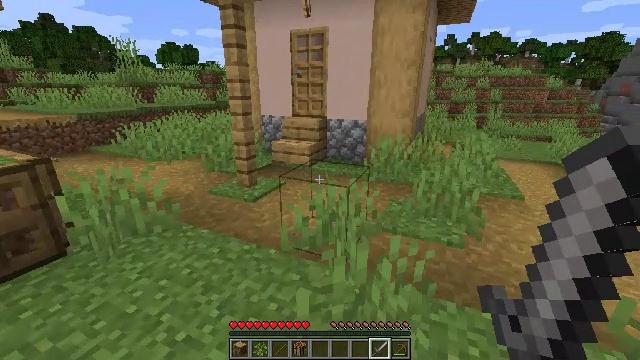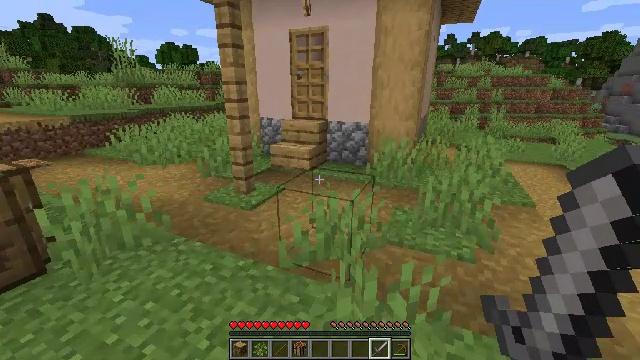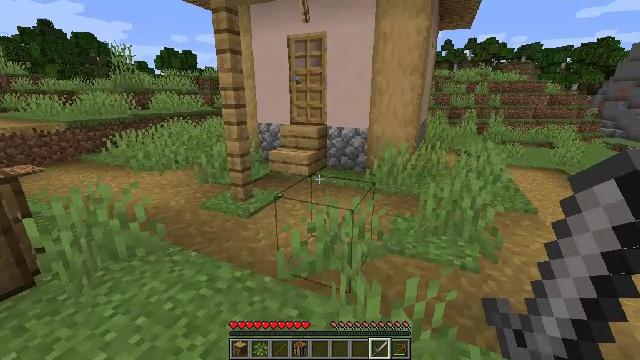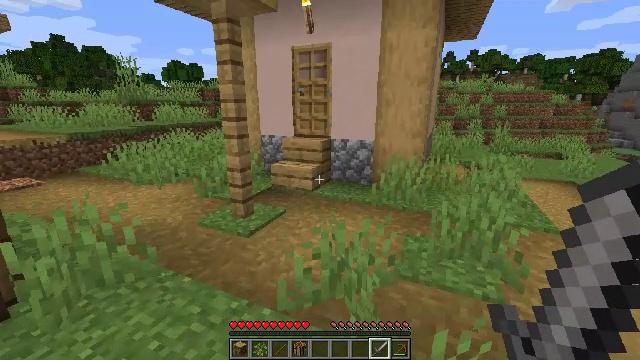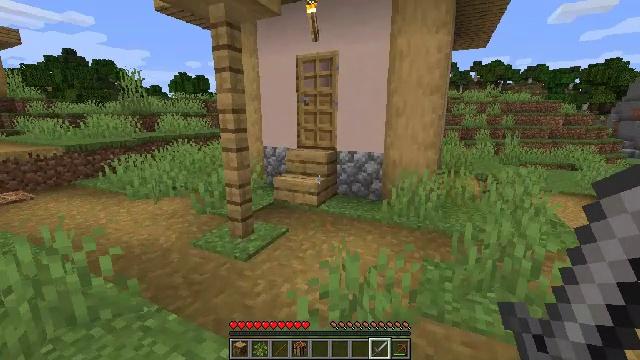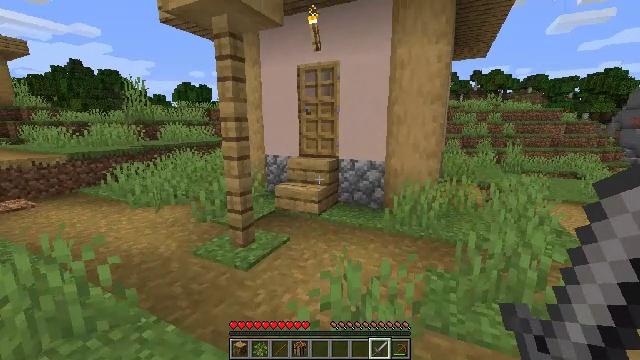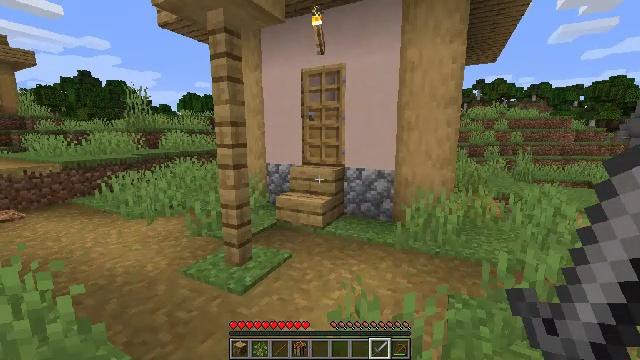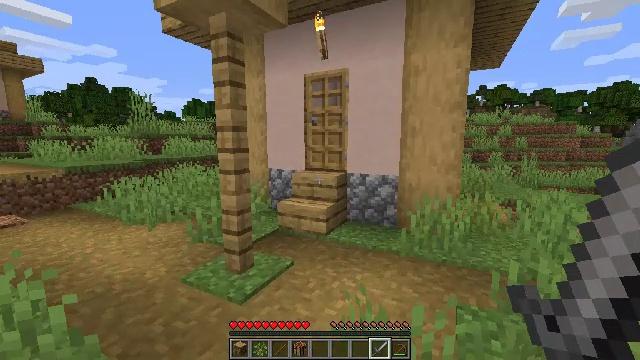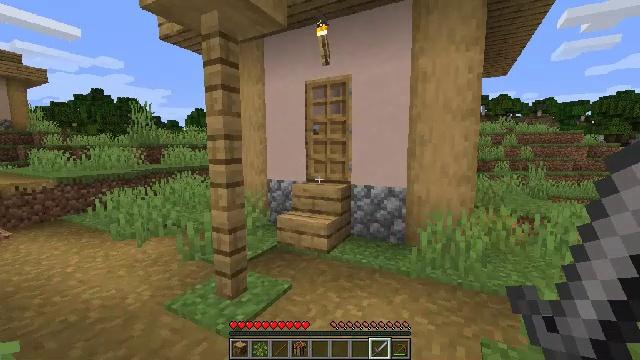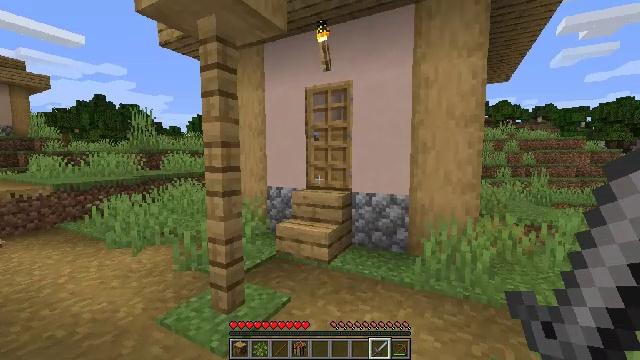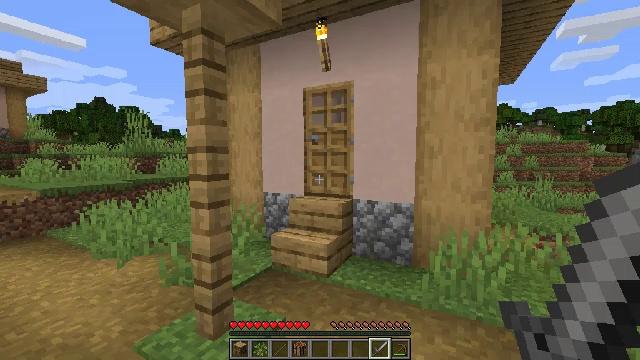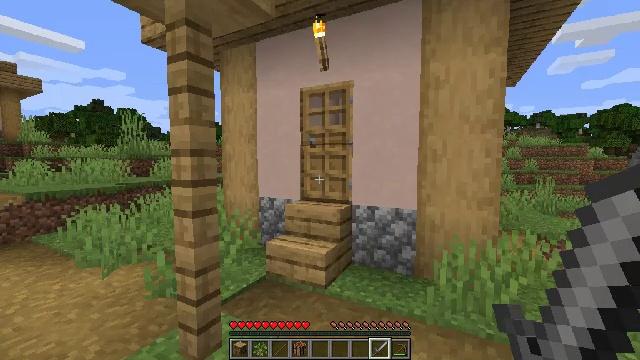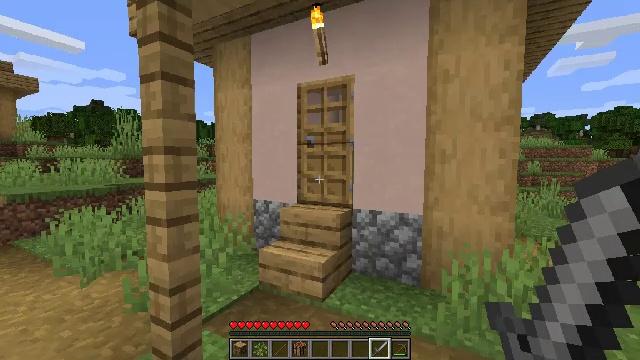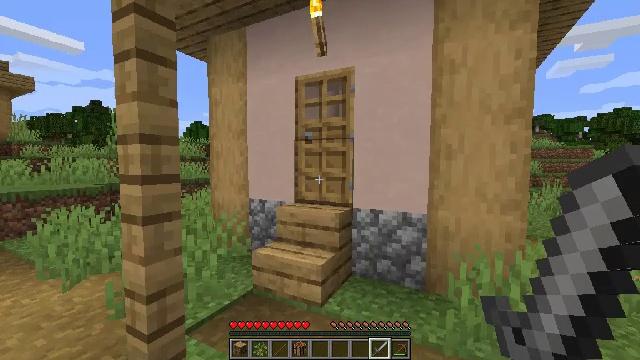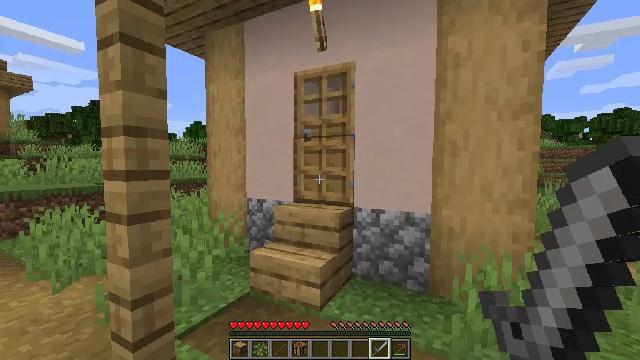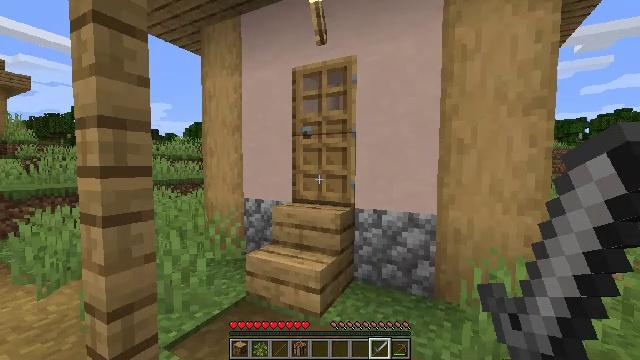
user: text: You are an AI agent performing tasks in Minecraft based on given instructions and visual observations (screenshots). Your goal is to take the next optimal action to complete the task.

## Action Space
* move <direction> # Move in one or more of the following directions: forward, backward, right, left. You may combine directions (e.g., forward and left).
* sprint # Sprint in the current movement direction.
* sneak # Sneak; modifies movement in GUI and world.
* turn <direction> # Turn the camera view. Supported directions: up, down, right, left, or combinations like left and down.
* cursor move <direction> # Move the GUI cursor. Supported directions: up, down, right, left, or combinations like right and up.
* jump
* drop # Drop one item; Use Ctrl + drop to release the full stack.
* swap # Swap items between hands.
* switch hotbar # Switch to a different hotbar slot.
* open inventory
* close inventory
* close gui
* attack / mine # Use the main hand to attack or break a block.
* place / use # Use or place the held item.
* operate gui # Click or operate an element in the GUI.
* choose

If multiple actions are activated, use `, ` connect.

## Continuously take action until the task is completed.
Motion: motion action
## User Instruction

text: Remove the yellow bed.
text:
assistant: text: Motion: move forward
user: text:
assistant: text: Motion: move forward, turn up
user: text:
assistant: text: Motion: move forward, turn up
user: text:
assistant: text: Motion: move forward, turn up
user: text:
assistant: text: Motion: move forward, turn up
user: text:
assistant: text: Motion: move forward, turn up
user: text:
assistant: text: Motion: move forward, turn up
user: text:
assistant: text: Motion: move forward, turn up
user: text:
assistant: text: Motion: move forward, turn up
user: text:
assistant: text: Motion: move forward
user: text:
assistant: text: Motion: move forward
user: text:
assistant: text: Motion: move forward
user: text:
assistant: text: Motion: move forward
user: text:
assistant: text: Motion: move forward
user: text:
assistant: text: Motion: move forward
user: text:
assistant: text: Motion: move forward, use / place
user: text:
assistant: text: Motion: move forward, use / place
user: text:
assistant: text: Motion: move forward, use / place
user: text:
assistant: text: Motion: move forward, use / place
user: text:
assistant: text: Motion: move forward
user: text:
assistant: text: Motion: move forward
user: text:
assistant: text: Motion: move forward, turn right and down
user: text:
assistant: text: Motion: move forward and move left, turn right and down
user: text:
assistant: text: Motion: move forward and move left, turn right and down
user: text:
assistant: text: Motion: move forward and move left, turn right and down
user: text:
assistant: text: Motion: move forward and move left, turn right and down
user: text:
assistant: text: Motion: move forward, turn right and down
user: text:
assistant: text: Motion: move forward, turn right and down
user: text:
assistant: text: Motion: move forward, turn right and down
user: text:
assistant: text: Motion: move forward, turn right and down